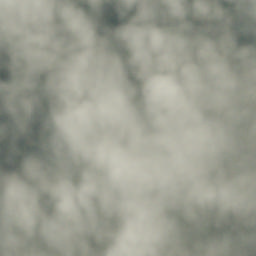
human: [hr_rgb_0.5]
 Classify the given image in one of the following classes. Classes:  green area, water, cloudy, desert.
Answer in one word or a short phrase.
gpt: cloudy